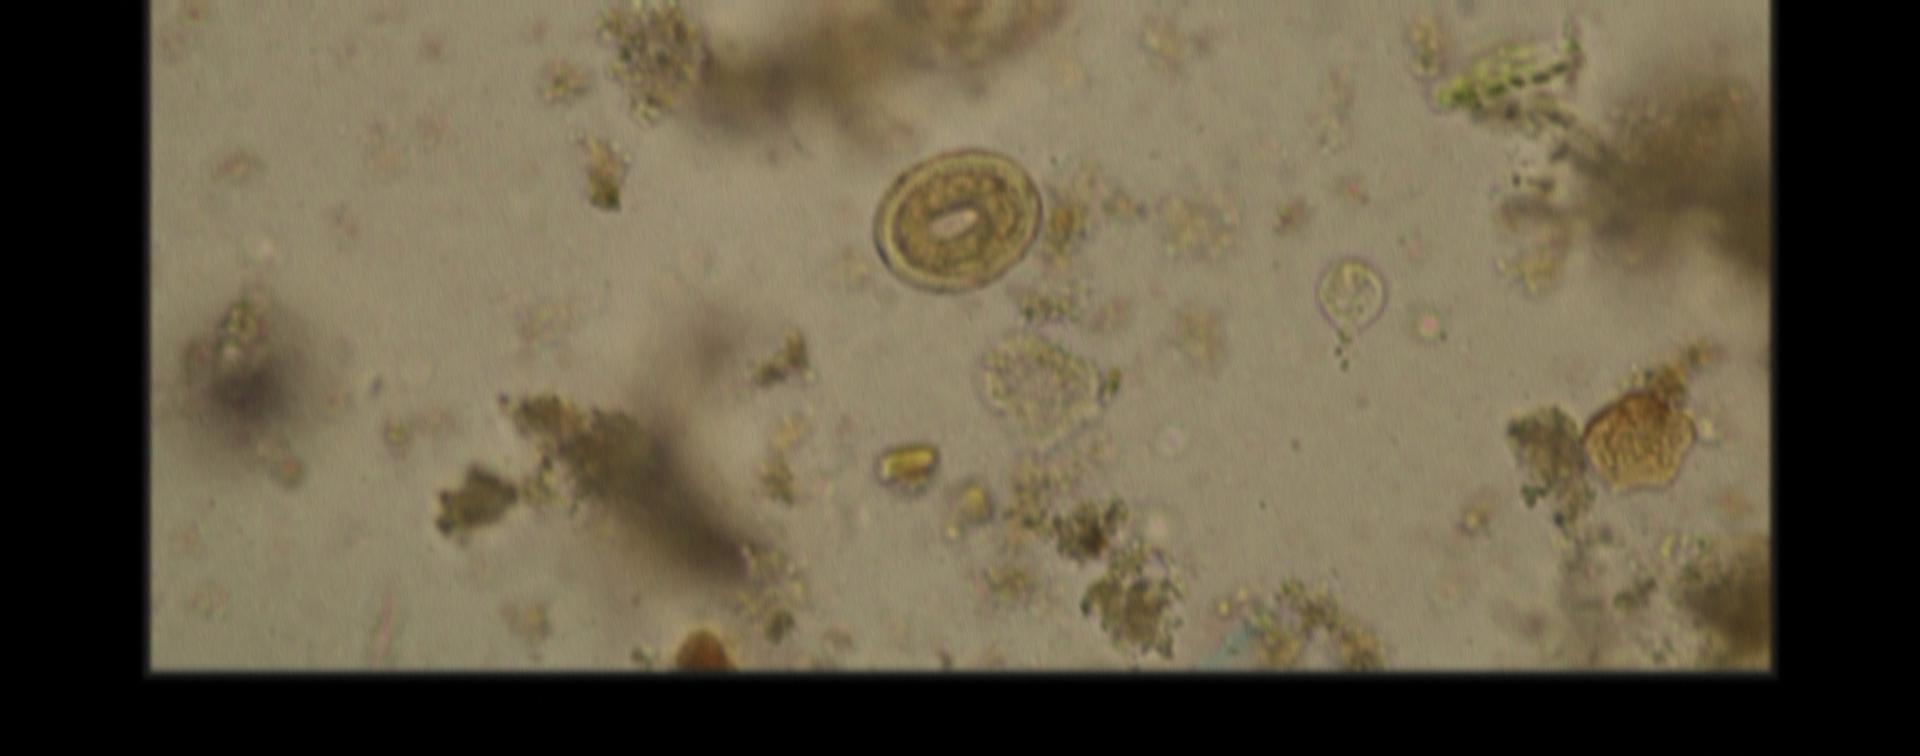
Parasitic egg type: Ascaris lumbricoides